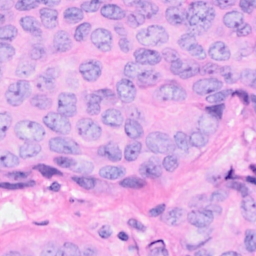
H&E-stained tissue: Breast